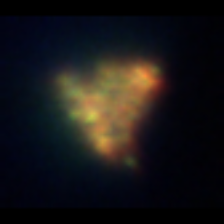
Taxon: Unknown_detritus
Group: Unknown